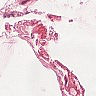
Metastatic tissue present: no